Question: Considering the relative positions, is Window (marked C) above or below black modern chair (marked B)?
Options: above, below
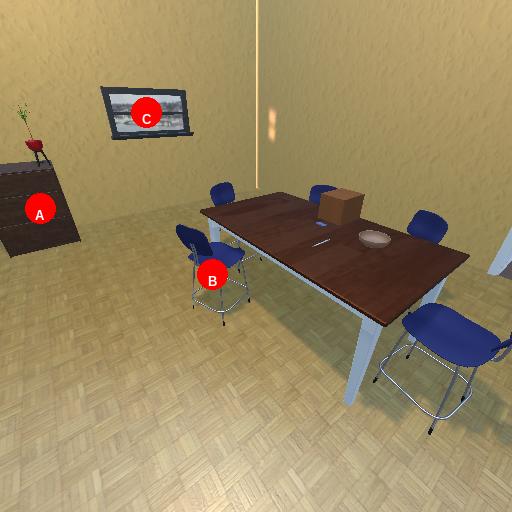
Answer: above